Question: I'm creating a patio layout with tiles (hurray tiles!) which allows for different sizes intermingled. To do this I just have a load of '<article>''s which I float left and they naturally fall into place. This works fine until I start getting fancy with vertical shapes.
I have a gap at the bottom, how do I fill it? I tried swapping some boxes around but this didn't help. See below for pic, code and JSFiddle links.

'''
<div id="container">
<article class="oneXone">
hello world
</article>
<article class="oneXone">
hello world
</article>
<article class="twoXone rhs">
hello world
</article>
<article class="threeXone">
hello world
</article>
<article class="oneXone rhs">
hello world
</article>
<article class="oneXtwo">
hello world
</article>
<article class="twoXone">
hello world
</article>
<article class="oneXtwo rhs">
hello world
</article>
<article class="oneXone">
hello world
</article>
</div>
'''
'''
#container { width: 480px; }
article { float: left; margin: 0 8px 8px 0; padding: 5px; background: red; -webkit-box-sizing: border-box; -moz-box-sizing: border-box; box-sizing: border-box; }
.rhs { margin-right: 0; }
.floatRight { float: right; }
.oneXone { width: 114px; height: 114px; }
.twoXone { width: 236px; height: 114px; }
.threeXone { width: 358px; height: 114px; }
.oneXtwo { width: 114px; height: 236px; }
.oneXthree { width: 114px; height: 358px; }
.twoXtwo { width: 236px; height: 236px; }
'''
<URL>
<URL>
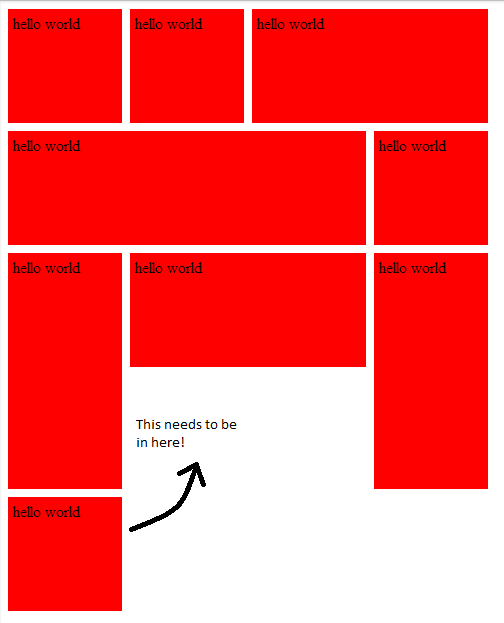
Answer: Okay , as your request this is my answer.
add a 'class' of particular tag, like 'a'.
'<article class="oneXone a"> hello world </article>'
Then, css :
'''
.a{
background-color: #1361aa;
margin: -122px 0 0 122px;
width: 236px;
}
'''
<URL>